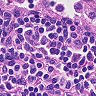
Metastatic tissue present: no